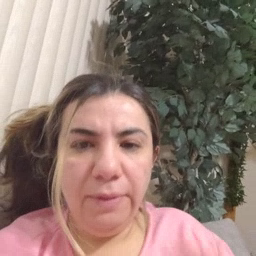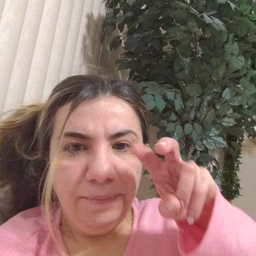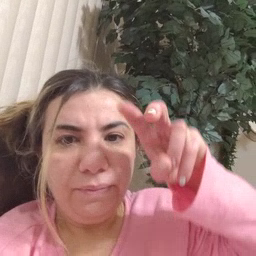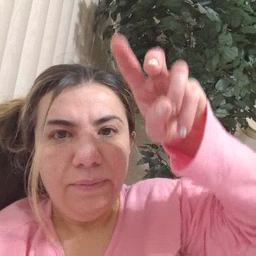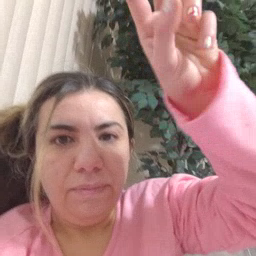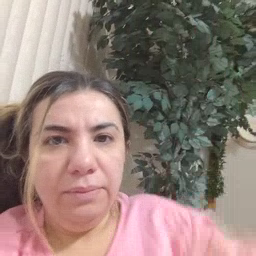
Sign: stairs